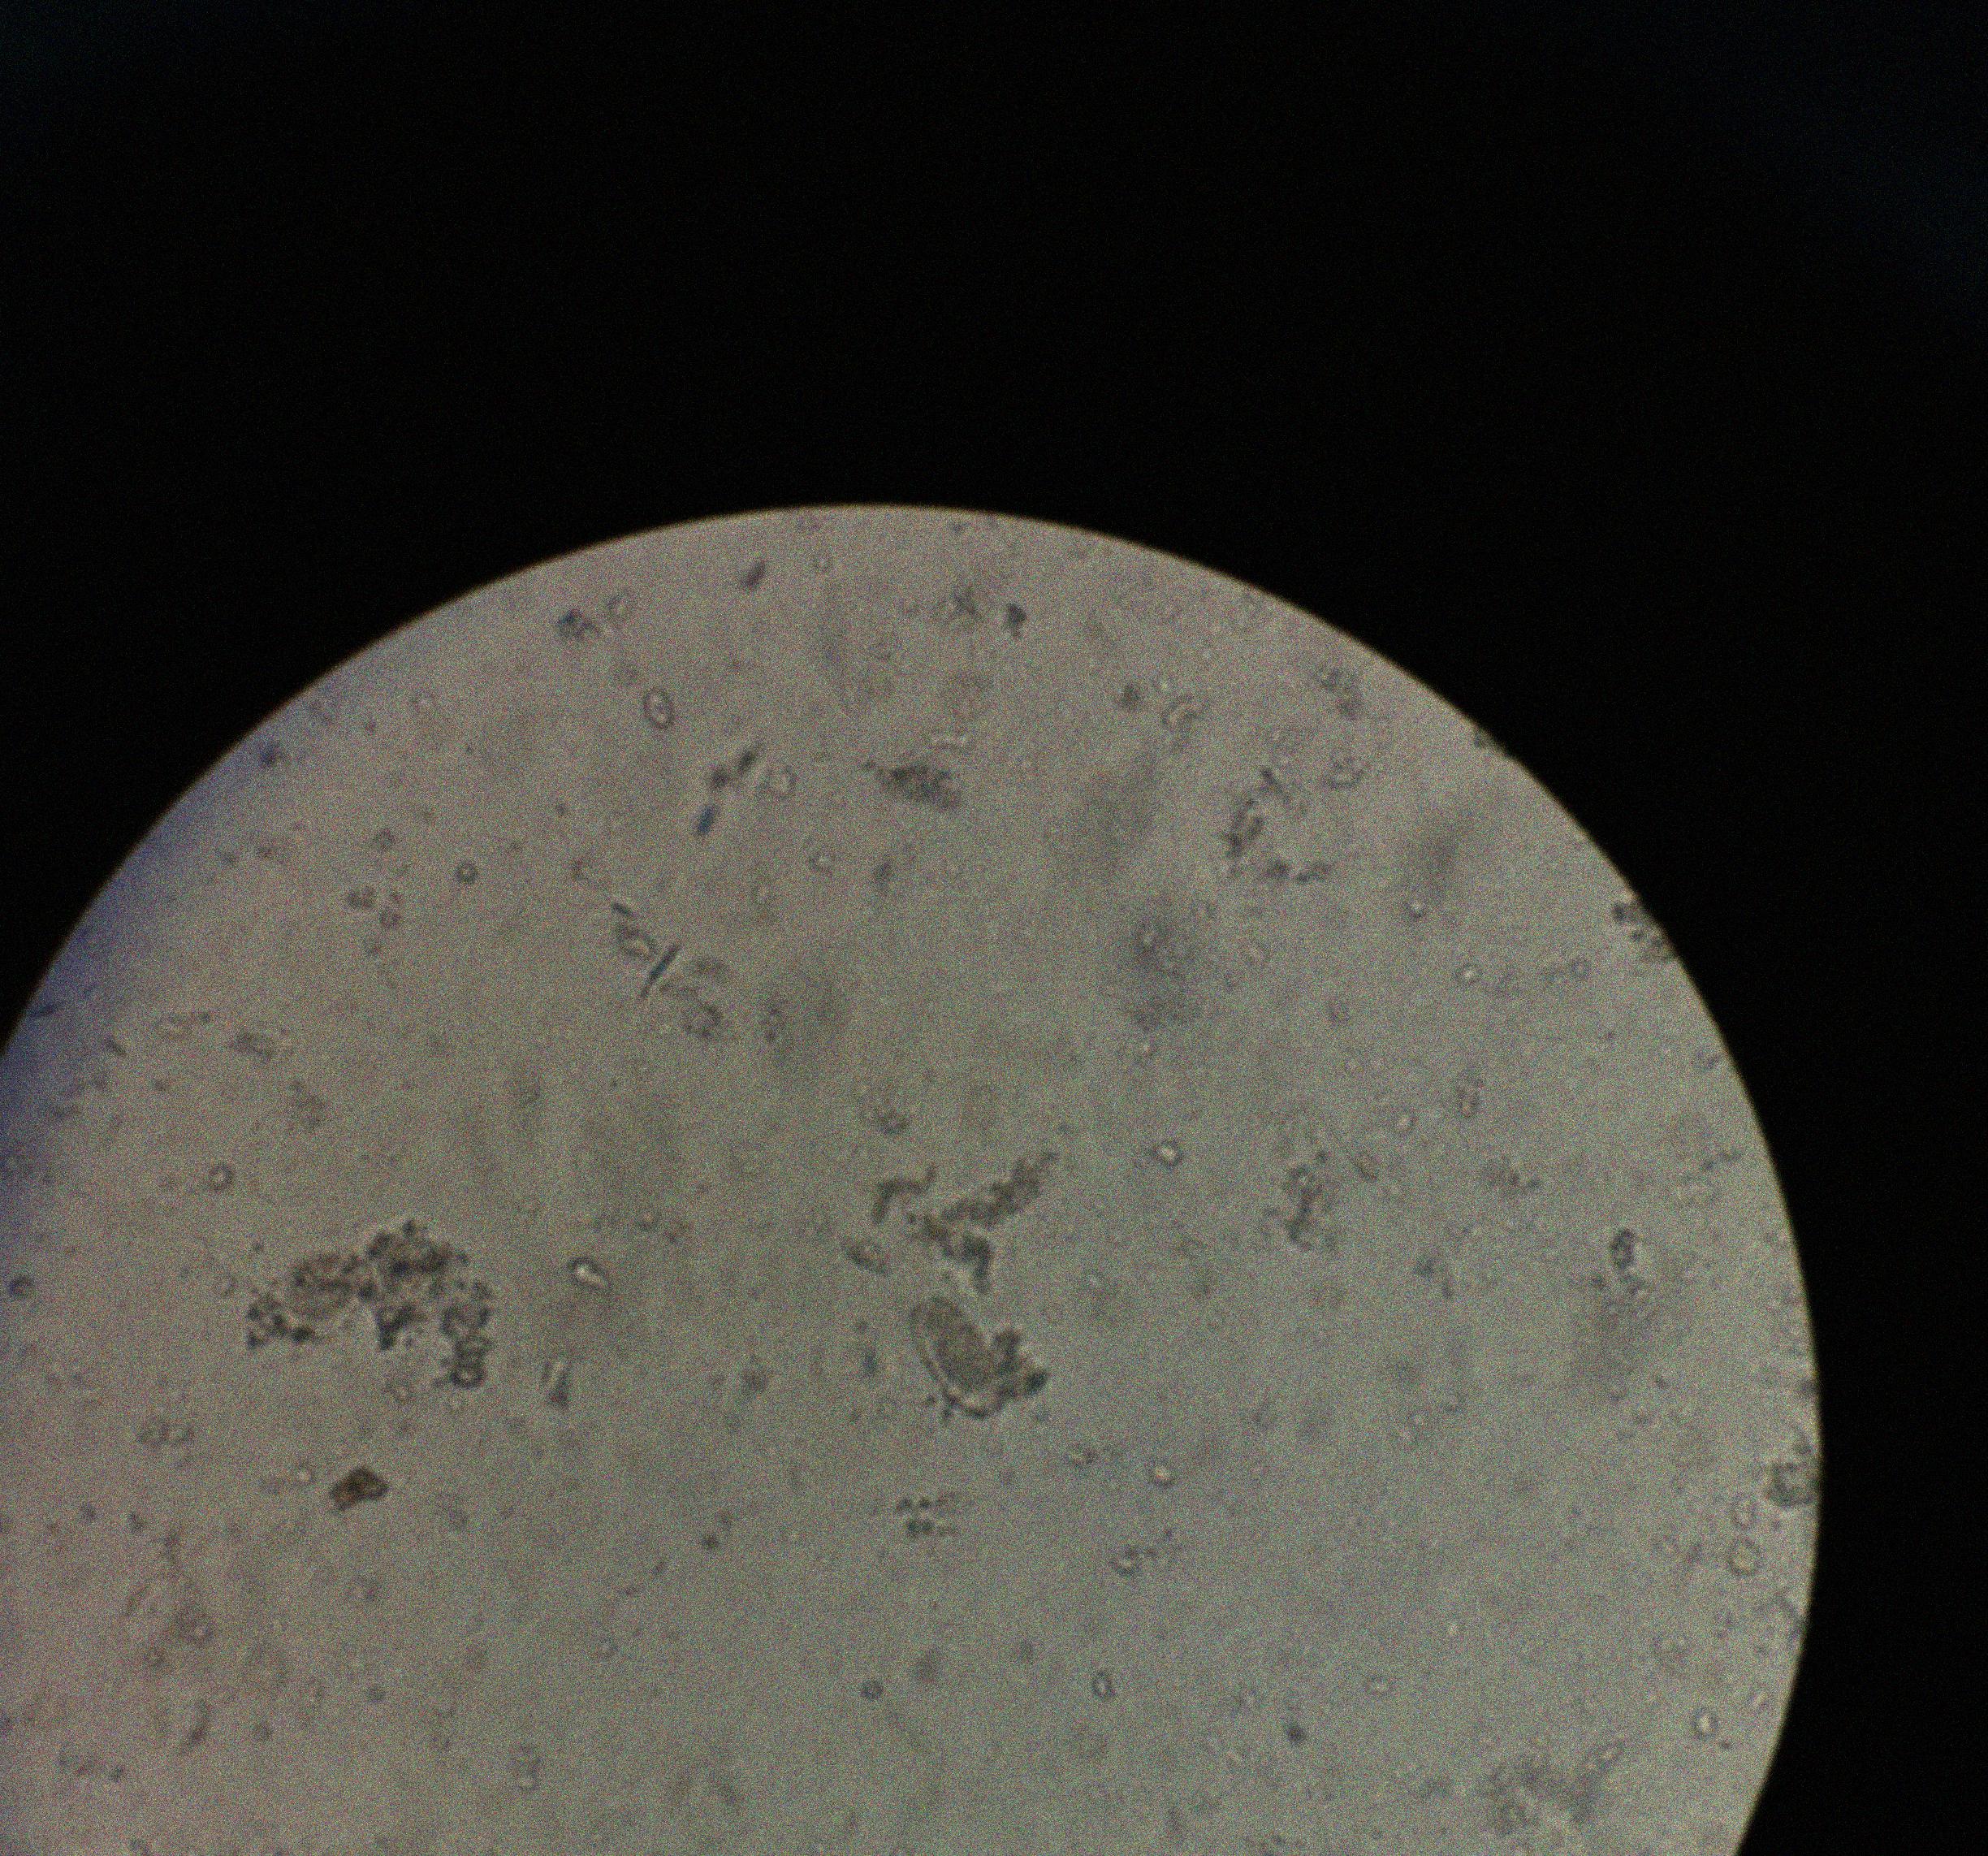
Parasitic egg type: Capillaria philippinensis